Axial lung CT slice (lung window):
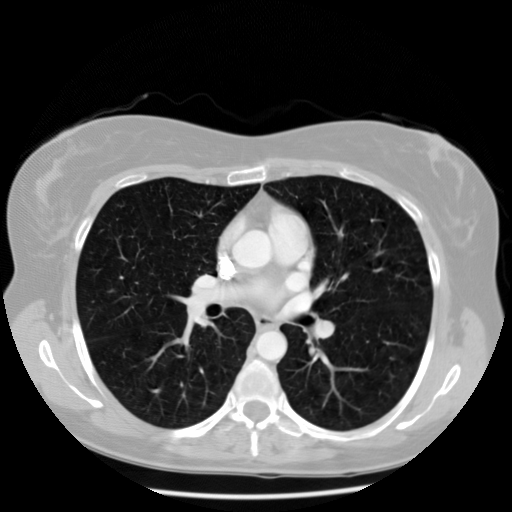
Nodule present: no